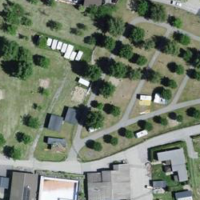
EUNIS habitat code: 53
Species observed at this site:
Aegithalos caudatus
Phoenicurus ochruros
Passer domesticus